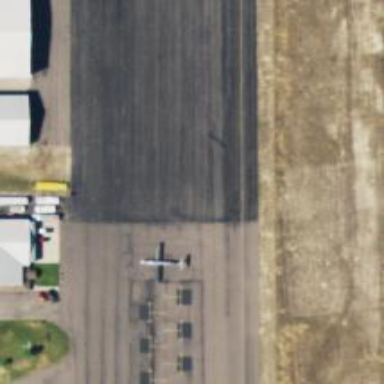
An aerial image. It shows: Apron at the airport with asphalt surface.